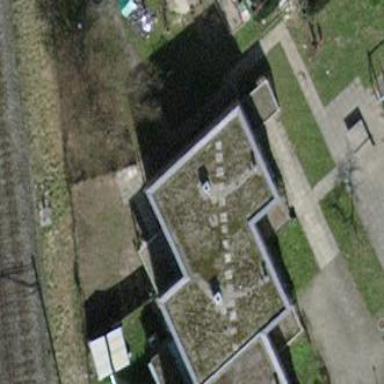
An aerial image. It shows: Flat-roofed building.